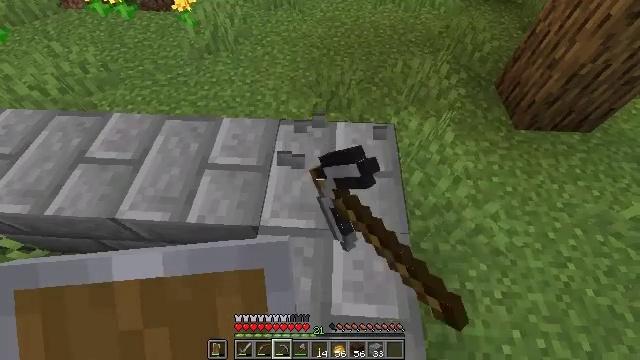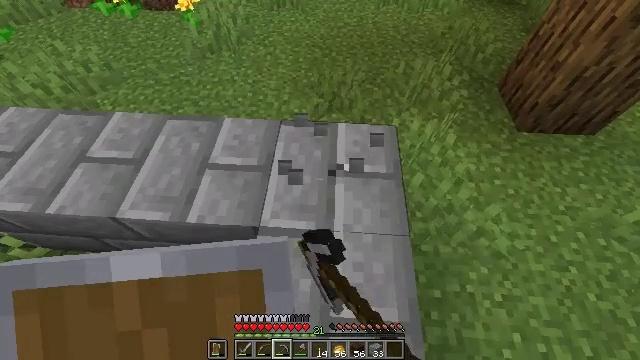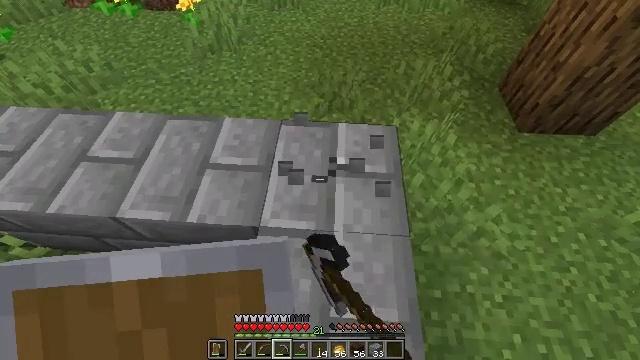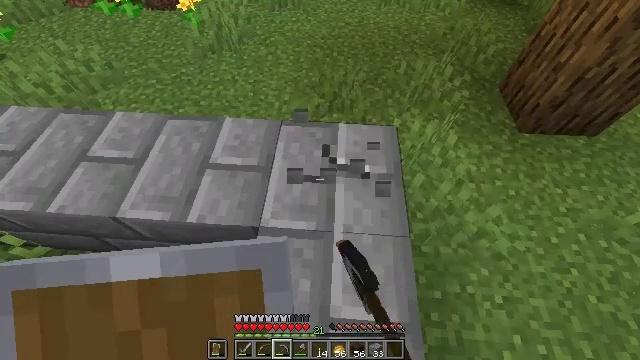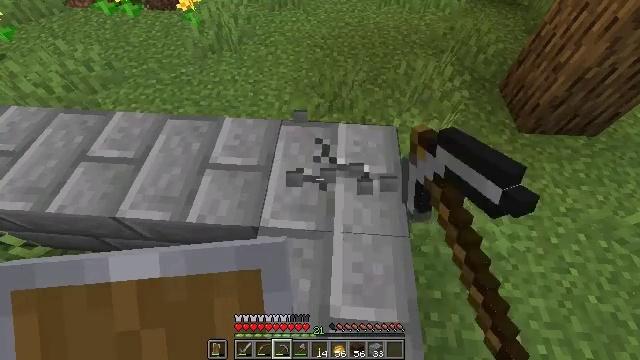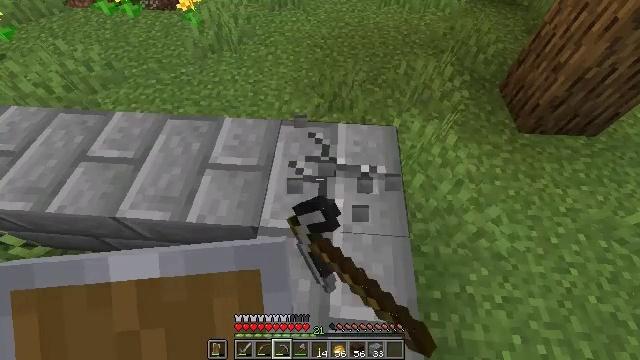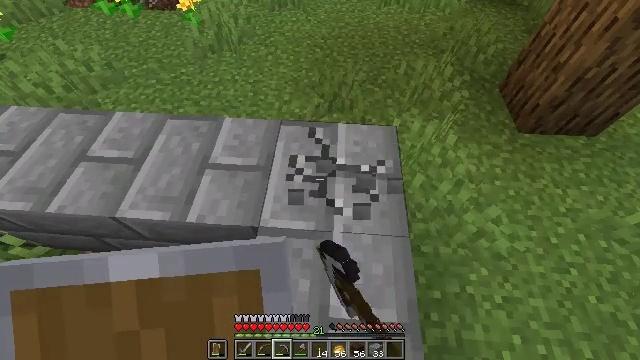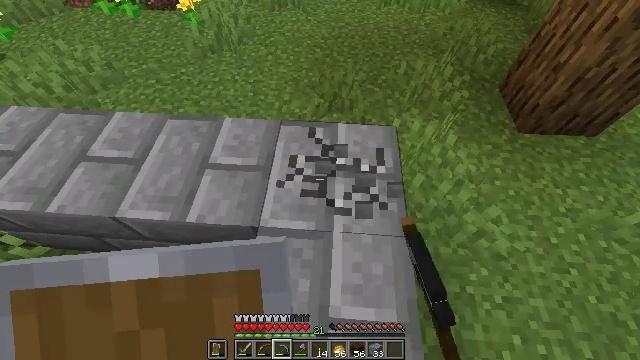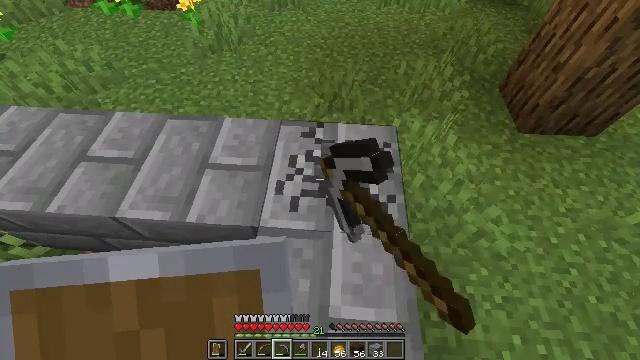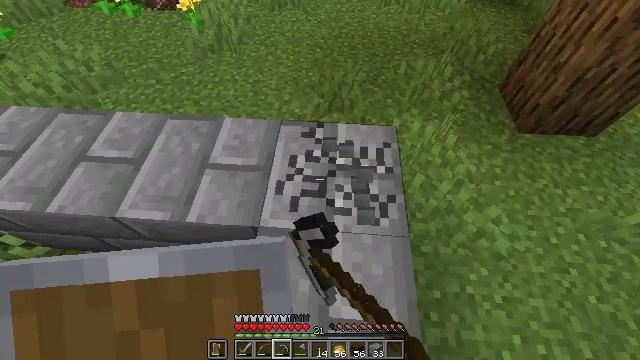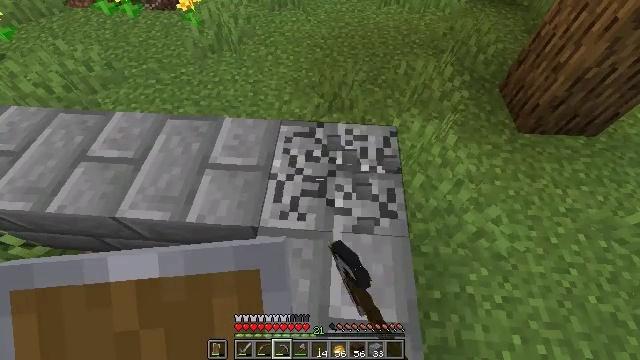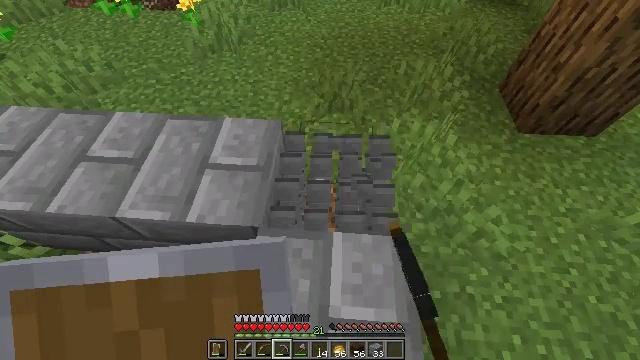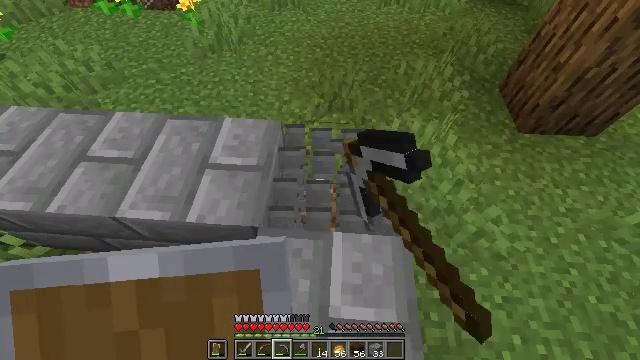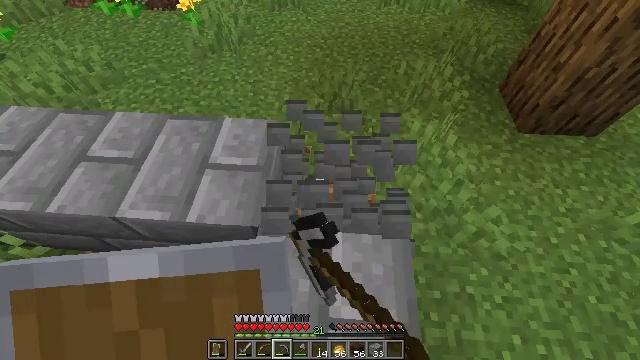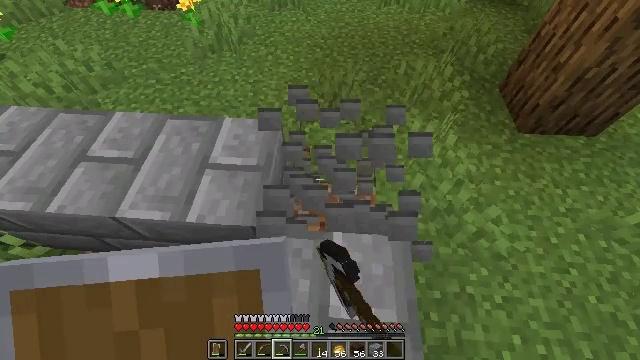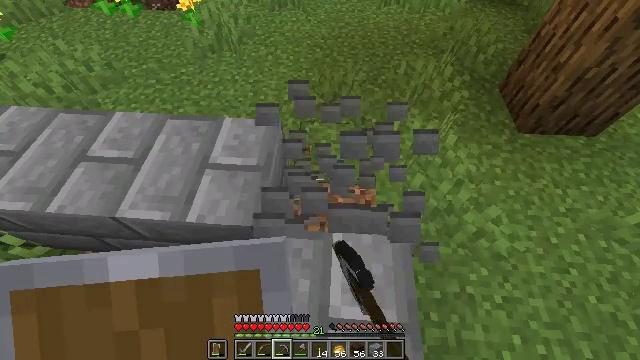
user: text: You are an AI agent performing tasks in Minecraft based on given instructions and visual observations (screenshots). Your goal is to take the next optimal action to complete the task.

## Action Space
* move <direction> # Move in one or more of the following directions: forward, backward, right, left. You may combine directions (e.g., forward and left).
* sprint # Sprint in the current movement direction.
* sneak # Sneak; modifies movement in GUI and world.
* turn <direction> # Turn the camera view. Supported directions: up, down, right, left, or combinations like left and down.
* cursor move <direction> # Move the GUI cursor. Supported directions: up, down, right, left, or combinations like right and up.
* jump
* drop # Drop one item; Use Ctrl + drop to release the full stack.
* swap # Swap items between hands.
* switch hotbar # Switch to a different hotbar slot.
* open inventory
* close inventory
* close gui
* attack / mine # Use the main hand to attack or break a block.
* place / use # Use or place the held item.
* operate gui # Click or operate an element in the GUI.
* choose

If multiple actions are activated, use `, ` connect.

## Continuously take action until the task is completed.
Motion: motion action
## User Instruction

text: Retrieve the stone bricks from an old building.
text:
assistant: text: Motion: attack / mine
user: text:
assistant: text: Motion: attack / mine
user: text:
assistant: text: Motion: attack / mine
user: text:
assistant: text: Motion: attack / mine
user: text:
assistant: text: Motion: attack / mine
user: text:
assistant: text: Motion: attack / mine
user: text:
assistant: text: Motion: attack / mine
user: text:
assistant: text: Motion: attack / mine
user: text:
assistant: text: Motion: attack / mine
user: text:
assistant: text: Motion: attack / mine
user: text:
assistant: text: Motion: attack / mine
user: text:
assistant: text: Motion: attack / mine
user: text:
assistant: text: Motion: attack / mine
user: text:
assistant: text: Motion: attack / mine
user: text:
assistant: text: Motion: attack / mine
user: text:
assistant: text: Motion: no_op